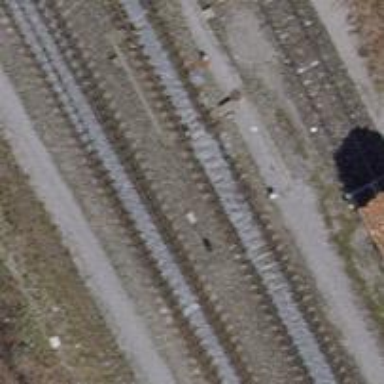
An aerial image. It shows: Single-track electrified railway with contact line.